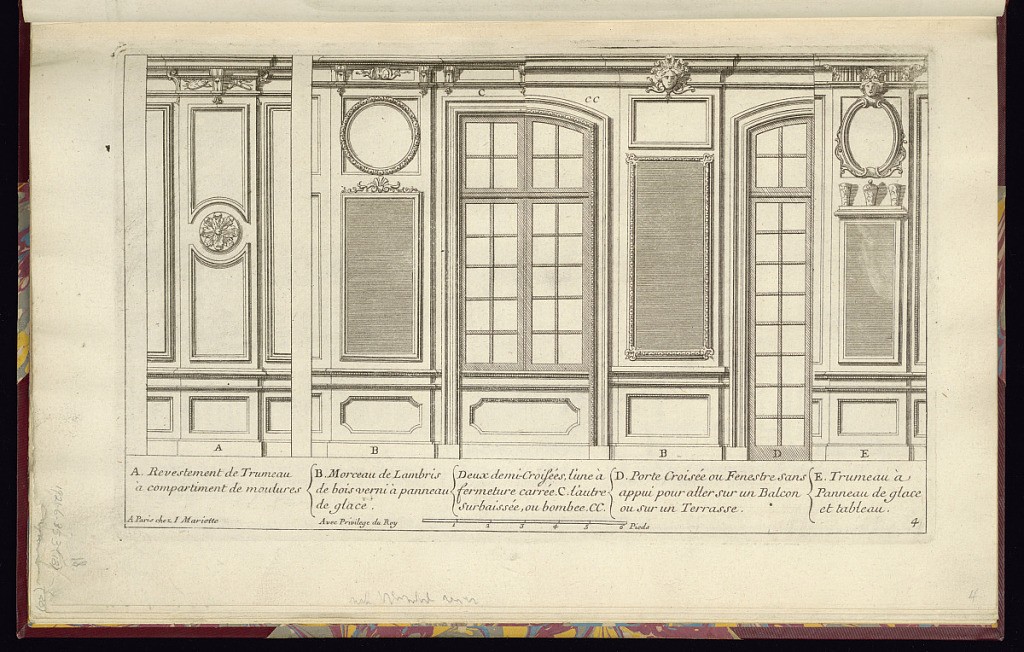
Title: Designs for an Interior Wall Elevation
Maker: Jean Mariette, French, 1660–1742
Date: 1686–1740
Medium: Etching and engraving on laid paper
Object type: Print
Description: A design for an interior wall elevation depicting different possible wall treatments and doors, each labelled, with a legend below. The designs feature paneling with a central rosette, shell motifs, small trophies, masks, sculpted repeating patterns for moldings, cornice with corbels and fluting, a cartouche, and shelf displaying three vases, doors with glass panels, mirrors, frames for paintings, and over mirror and over panel framing devices.  The plate includes a scale below and is signed and numbered.